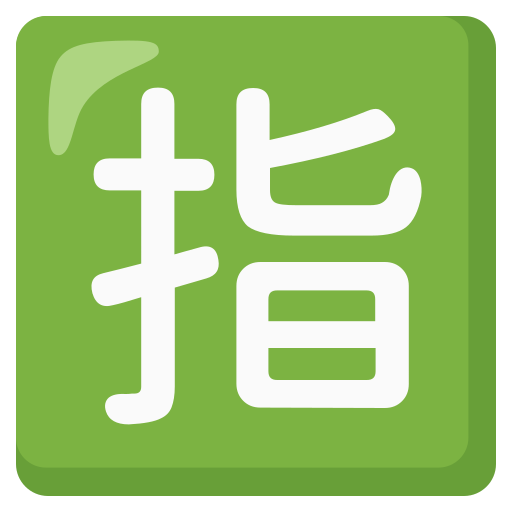
Emoji: 🈯